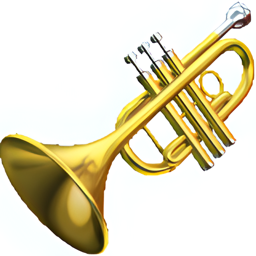
Name: trumpet
Emoji: 🎺
Group: Objects
Sub-group: musical-instrument